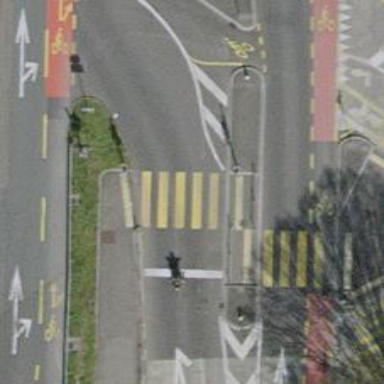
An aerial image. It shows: Road crossing with traffic signals.